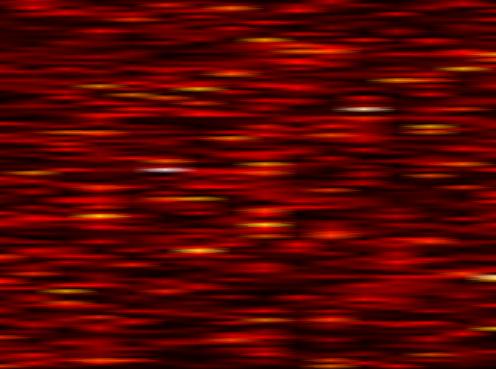
Label: UFMC